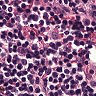
Metastatic tissue present: no